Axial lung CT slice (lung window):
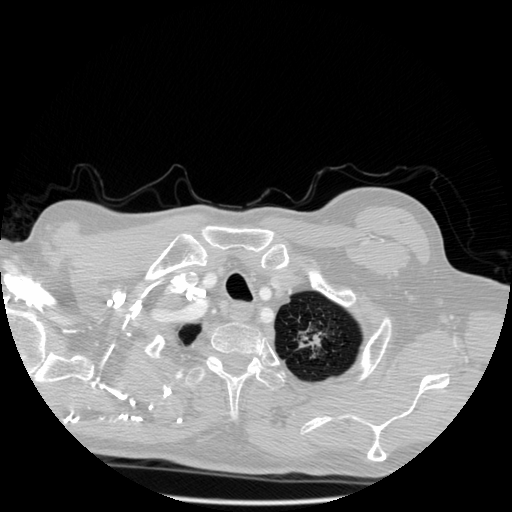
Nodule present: yes
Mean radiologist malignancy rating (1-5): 4.667